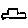
Label: car